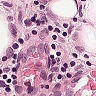
Metastatic tissue present: yes